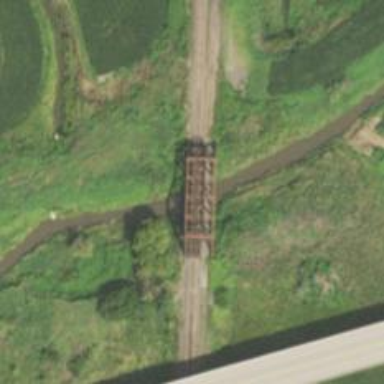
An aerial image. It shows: Truss bridge carrying railway line.